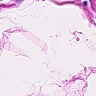
Metastatic tissue present: no